Question: I have a data set of 1000 rows and 100 columns, with numbers ordered from smallest to largest left to right (these are all dates, or years in which something has happened). I want to create a scatter plot of this numeric data with each row plotted against an ordinal index of the numbers 1-100 in ascending order. So for example the dataframe is:
'''
[1] [2] [3] [4] ... [100]
[1] 202 216 398 401 ... 2000
[2] 203 243 284 350 ... 1998
[3] 211 269 299 321 ... 2000
...
[1000] 200 247 273 300 ... 1999
'''
I'd like to index each point in every row by 1-100, so essentially plot all rows by the numbers 1-100. Is there an easy way to do this? I'm new and self-taught in R. I've tried it with ggplot and I've also tried to covert the data frame to a matrix and use matplot, but can't quite get it right. I'm shooting for the numbers 1-100 on the y axis, and the numbers 1-2000 on the x.
Here's an example of the graph I am trying to replicate, which I created in Excel (with only 250 series).

I understand this will be quite the messy graph, but I am replicating someone else's agent based model and want to compare my graph and results with their published data.
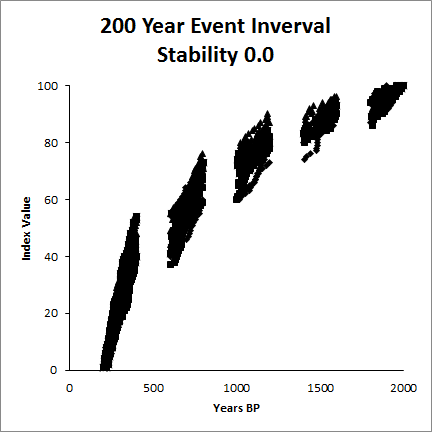
Answer: R almost always thinks about data in columns, not rows, and for 'ggplot' you would want long-format not wide-format data.
Let's get some sample input:
'''
nr = 1000
nc = 100
set.seed(47)
m = matrix(sample(1:2000, size = nr * nc, replace = TRUE), ncol = nc)
# base
plot(x = c(1,2000), y = c(1,100), type = "n")
for(i in 1:nr) points(m[i, ], 1:100, cex = 0.1, pch = 20)
# ggplot
# get data in long format
d = data.frame(x = c(t(m)), y = rep(1:100, nr))
ggplot(d, aes(x = x, y = y)) +
geom_point(shape = '.', alpha = 0.1)
'''
These both look pretty bad since the fake data is just uniformly distributed, but it should give you the right idea.